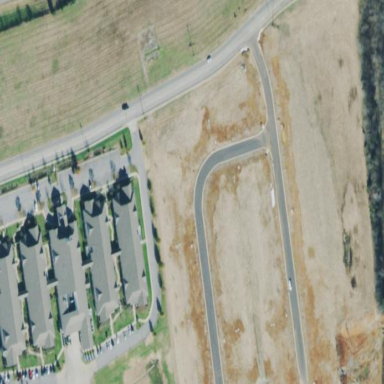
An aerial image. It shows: Nursing home building.